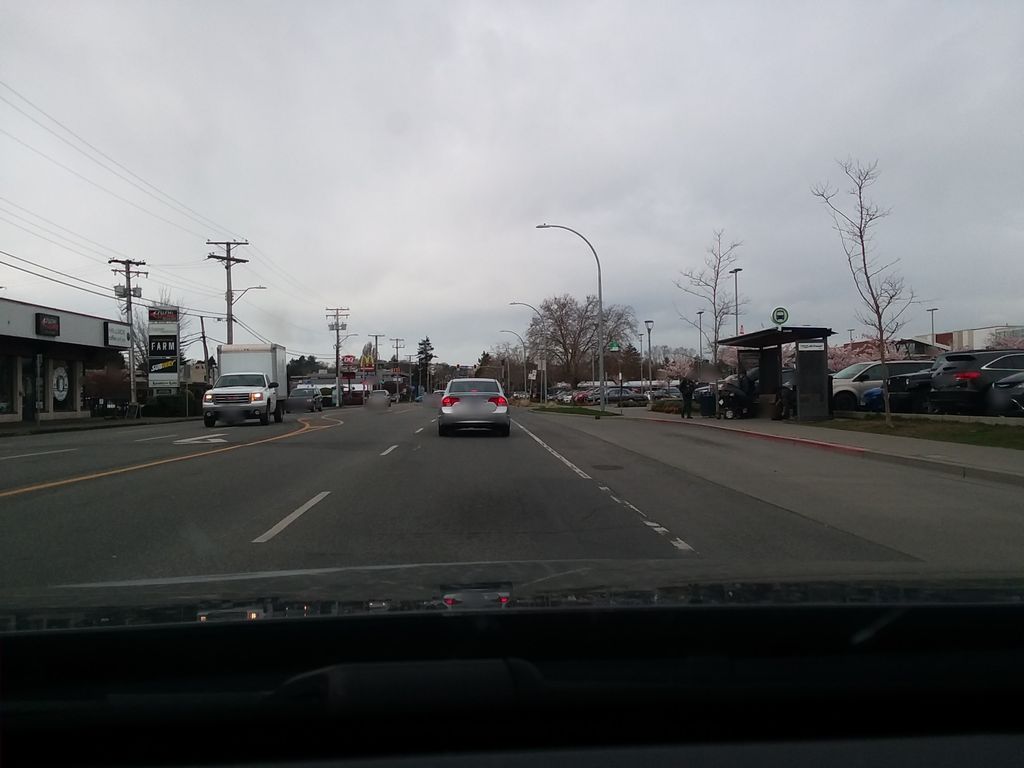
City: victoria